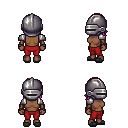
a pixel art fantasy rpg character, female body template, human, dark skin, steel arm armor, red pants, pink long bangs hairstyle, metal helm, cloth bracers, gray slippers, four views (front, back, left, right), 2x2 character sprite sheet, small pixel art, hard edges, no anti-aliasing